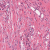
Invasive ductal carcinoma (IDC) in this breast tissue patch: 1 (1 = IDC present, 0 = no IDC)